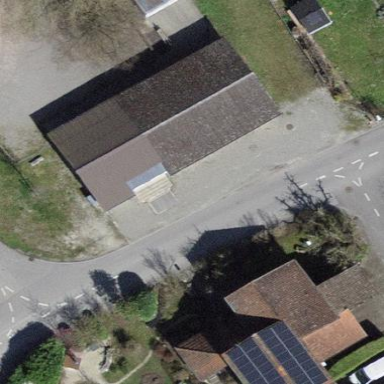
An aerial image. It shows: Building with tiled roof.